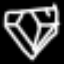
Label: diamond